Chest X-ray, AP view. Patient: 59 years old, sex M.
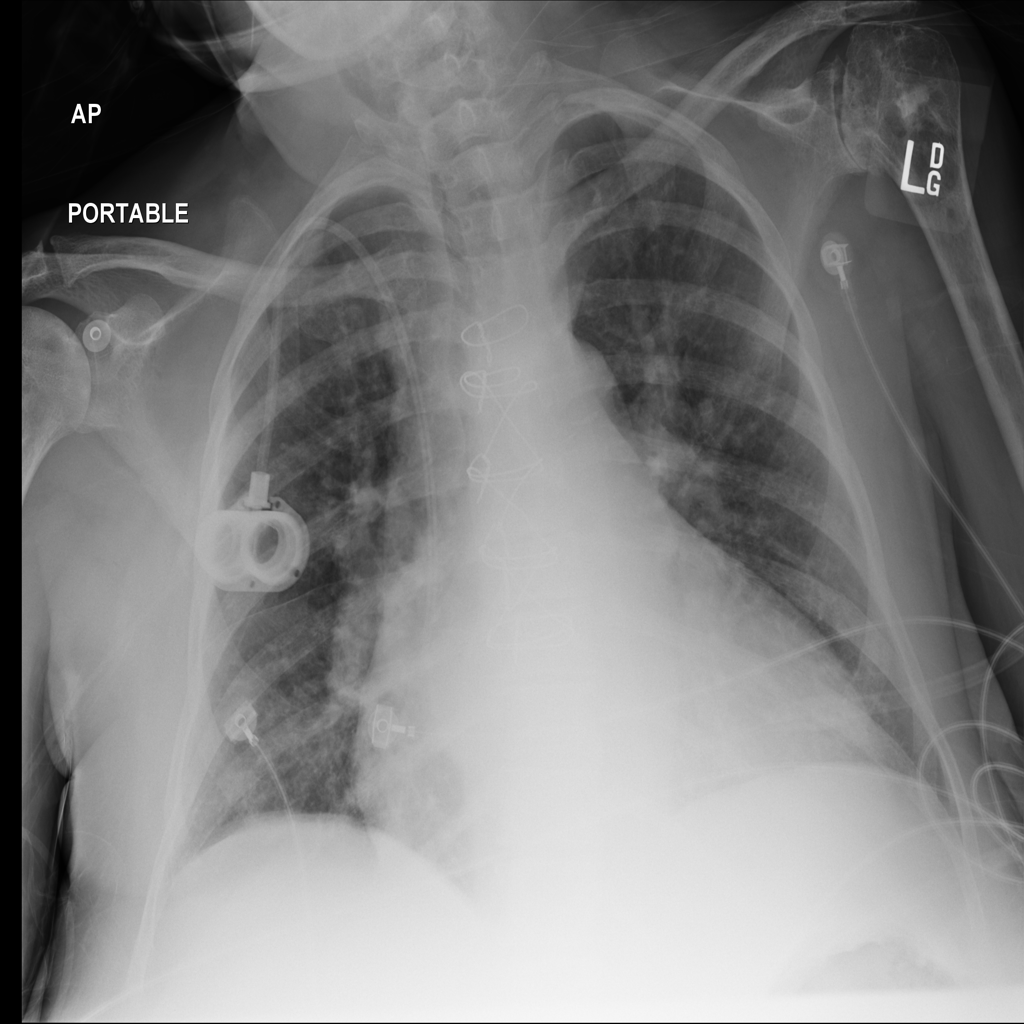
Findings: No Finding